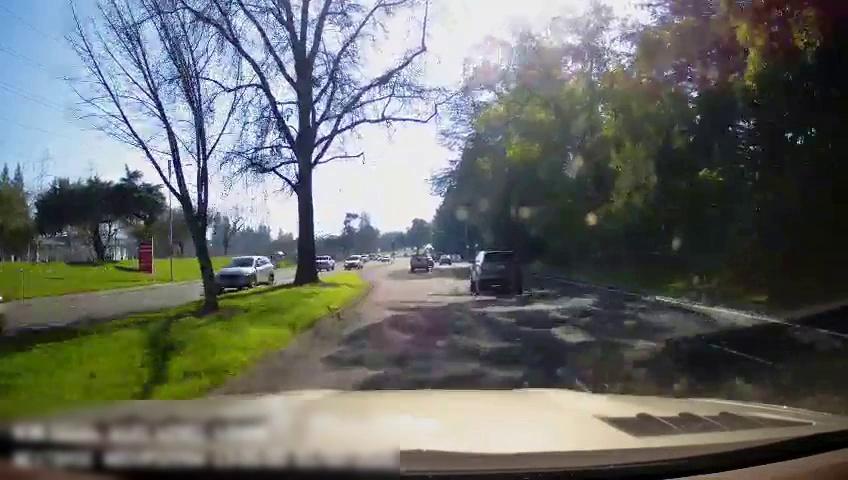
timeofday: Day
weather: Sunny
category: Drivable Space
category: Vehicles | Car
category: Vehicles | Truck
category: Vehicles | SUV
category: Vehicles | Truck
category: Vehicles | SUV
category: Vehicles | Car
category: Lanes | Current Lane
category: Lanes | Current Lane
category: Lanes | Alternate Lane